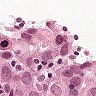
Metastatic tissue present: yes